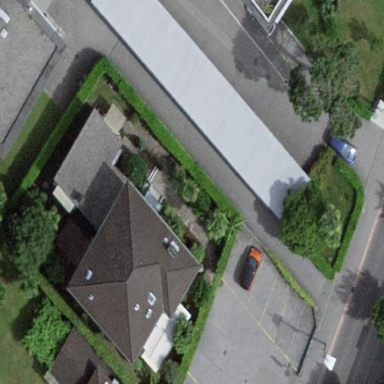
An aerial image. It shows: Hotel building.